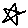
Label: star